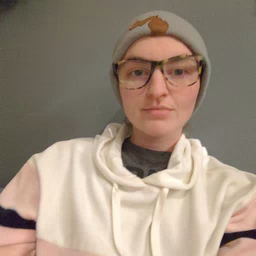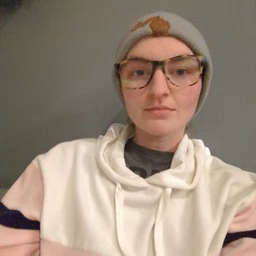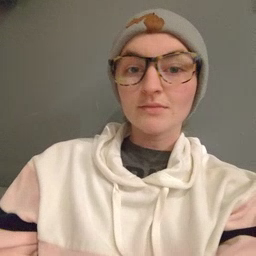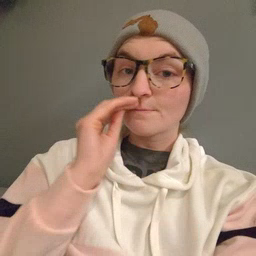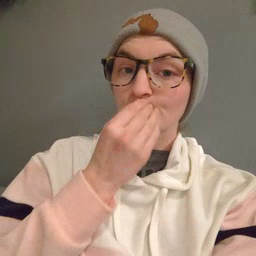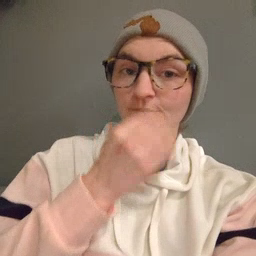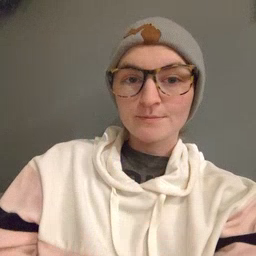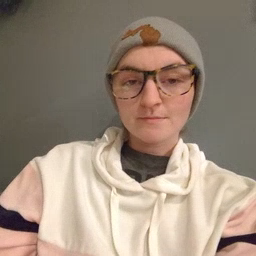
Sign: flower